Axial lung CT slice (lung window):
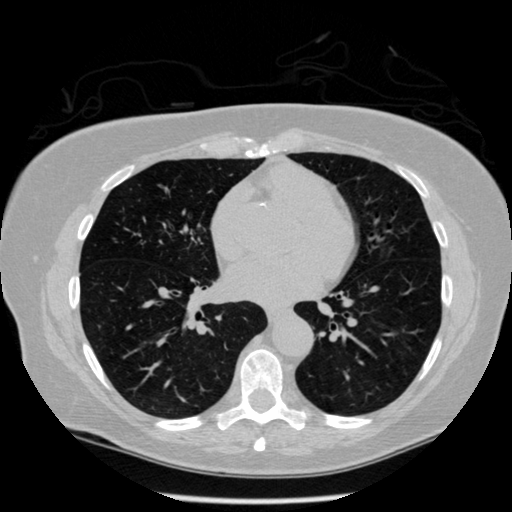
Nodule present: no